Question: I am trying to display some text in an alert dialog box as a hyperlink. Part of the process requires me to use SpannableString to format some text. The problem is that my application experiences a runtime error on the SpannableString part of my code.
'''
TextView Tv= (TextView) findViewById(R.id.textView3);
SpannableString s = new SpannableString("www.google.com");
Linkify.addLinks(s, Linkify.WEB_URLS);
Tv.setText(s);
Tv.setMovementMethod(LinkMovementMethod.getInstance());
'''
I looked in the DDMS and the Error says Java.Lang.NullPointerException. Has anyone experienced this? I Should be able to pass the SpannableString method a hardcoded string. I do not know why it is crashing like this.
This is the OnCreate function in my java file:
'''
protected void onCreate(Bundle savedInstanceState) {
super.onCreate(savedInstanceState);
//System.out.println("+++++++++++++++++++++++");
TextView Tv= (TextView) findViewById(R.id.textviewH);
Tv.setText("GO!");
//System.out.println("+++++++++++++++++++++++");
SpannableString s = new SpannableString("www.google.com");
Linkify.addLinks(s, Linkify.WEB_URLS);
Tv.setText(s);
Tv.setMovementMethod(LinkMovementMethod.getInstance());
AlertDialog.Builder dialog = new AlertDialog.Builder(this);
dialog.setTitle("About T2M");
dialog.setIcon(R.drawable.ic_launcher);
dialog.setView(getLayoutInflater().inflate(R.layout.activity_about_t2m, null));
dialog.setCancelable(false);
dialog.setPositiveButton(android.R.string.ok,
new DialogInterface.OnClickListener() {
public void onClick(DialogInterface dialog, int id)
{
dialog.cancel();
}
});
//System.out.println("+++++++++++++++++++++++");
dialog.create();
dialog.show();
}
'''
This is the text view in my XML file:
'''
<TextView
android:id="@+id/textviewH"
android:layout_width="wrap_content"
android:layout_height="wrap_content"
android:layout_alignBottom="@+id/textView5"
android:layout_alignLeft="@+id/textView2"
android:autoLink="all"
android:clickable="true"
android:text="Humium"
android:textSize="15sp" />
'''

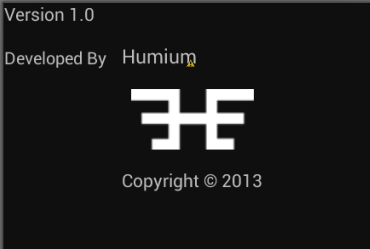
Answer: Ok, so I think the issue come from the inflation process.
It seems like you're trying to access the TextView before you inflate the Layout. So won't find anything as it will search in the Activity Layout.
The trick here would be inflate your first (, here's an exemple of what you could do :
'''
AlertDialog.Builder dialog = new AlertDialog.Builder(this);
//Inflating the custom Layout
View view = LayoutInflater.from(this).inflate(R.layout.activity_about_t2m, null);
//Searching for the TextView in it
TextView tv = (TextView)view.findViewById(R.id.textviewH);
//Then making the links
SpannableString s = new SpannableString("www.google.fr");
Linkify.addLinks(s, Linkify.WEB_URLS);
//Adding the text to the View and make the links clickable
tv.setText(s);
tv.setMovementMethod(LinkMovementMethod.getInstance());
//Finally applying the custom view we inflated (R.layout.activity_about_t2m) on the AlertDialog and ....
dialog.setView(view);
dialog.setTitle("About T2M");
dialog.setIcon(R.drawable.ic_launcher);
dialog.setCancelable(false);
dialog.setPositiveButton(android.R.string.ok,
new DialogInterface.OnClickListener() {
public void onClick(DialogInterface dialog, int id)
{
dialog.cancel();
}
}
);
'''
I made a mistake with this example... In your case the should be (I made the fix in the code)
More info here :
<URL>
Ok, so now that should be understandable right ?